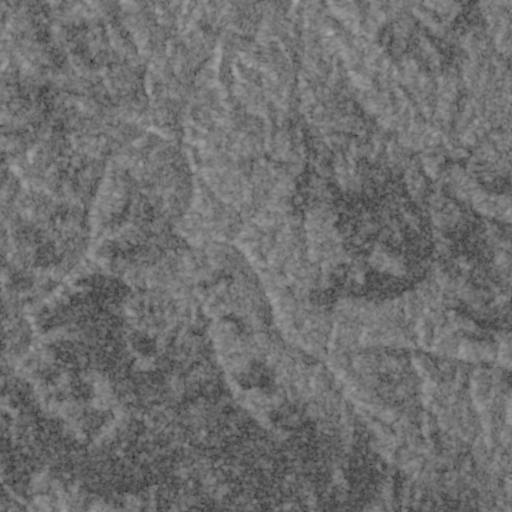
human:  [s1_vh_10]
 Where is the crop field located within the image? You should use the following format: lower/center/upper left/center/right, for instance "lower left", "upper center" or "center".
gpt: The crop field is located in the upper center of the image.
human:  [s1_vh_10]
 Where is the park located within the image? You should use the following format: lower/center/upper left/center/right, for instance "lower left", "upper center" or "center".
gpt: The park is located in the lower center of the image.
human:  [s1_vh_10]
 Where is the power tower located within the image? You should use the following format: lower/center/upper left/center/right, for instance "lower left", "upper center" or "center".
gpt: There is no power tower in the image.

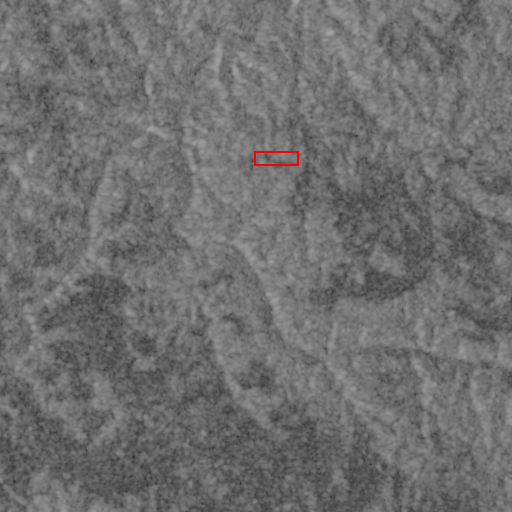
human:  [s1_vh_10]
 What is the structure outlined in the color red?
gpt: The structure outlined in red is a crop field.
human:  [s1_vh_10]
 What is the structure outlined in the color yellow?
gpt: There is no yellow outline.